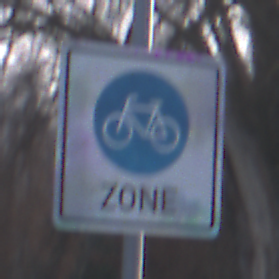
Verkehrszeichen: BeginnFahrradzone
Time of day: MorningAfternoon
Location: Outdoor (Nature)
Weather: PartlyCloudy
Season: NotSpecified
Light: Natural